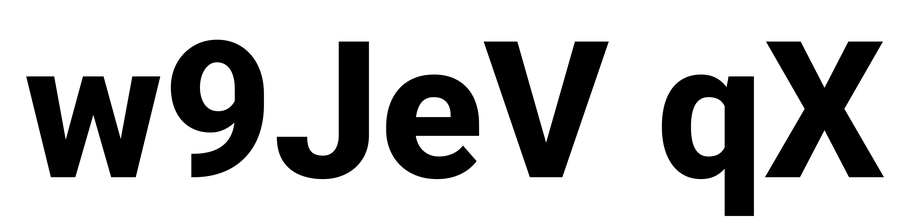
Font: Roboto_ExtraBold